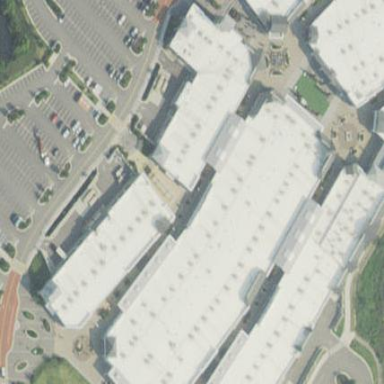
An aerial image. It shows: Retail building.